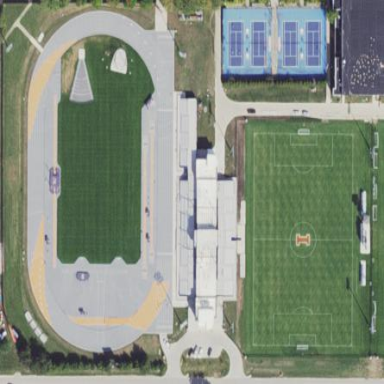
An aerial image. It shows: Stadium used for both soccer and athletics.